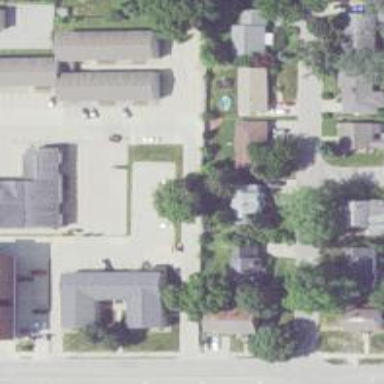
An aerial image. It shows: Alleyway designated as service road.